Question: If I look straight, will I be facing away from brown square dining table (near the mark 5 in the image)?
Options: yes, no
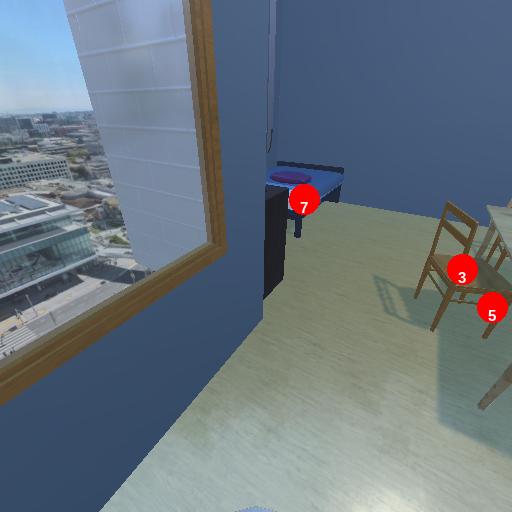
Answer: yes